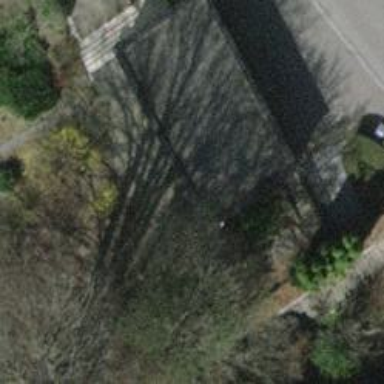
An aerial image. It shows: Garage.